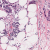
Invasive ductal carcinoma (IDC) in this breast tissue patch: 1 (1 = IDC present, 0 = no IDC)